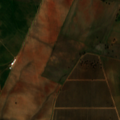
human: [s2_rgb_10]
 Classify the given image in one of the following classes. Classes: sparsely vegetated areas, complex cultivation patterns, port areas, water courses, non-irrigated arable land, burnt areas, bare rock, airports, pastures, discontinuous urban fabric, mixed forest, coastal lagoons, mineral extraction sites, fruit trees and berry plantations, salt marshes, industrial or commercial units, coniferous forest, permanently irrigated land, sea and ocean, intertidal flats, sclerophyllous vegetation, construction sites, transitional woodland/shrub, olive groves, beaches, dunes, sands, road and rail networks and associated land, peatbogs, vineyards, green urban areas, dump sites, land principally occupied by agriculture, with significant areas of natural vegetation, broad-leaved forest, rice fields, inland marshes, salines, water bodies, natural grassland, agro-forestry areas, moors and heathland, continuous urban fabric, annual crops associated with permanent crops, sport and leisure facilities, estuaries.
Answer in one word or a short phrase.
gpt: non-irrigated arable land, permanently irrigated land, olive groves